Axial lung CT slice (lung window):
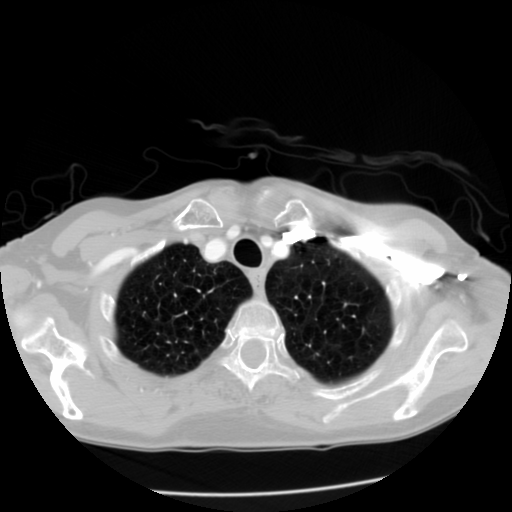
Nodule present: no